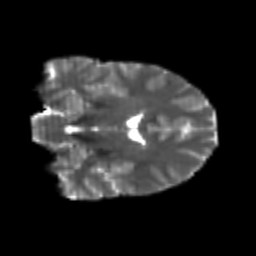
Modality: T2w
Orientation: coronal
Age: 23
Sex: female
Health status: healthy
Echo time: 0.074 s